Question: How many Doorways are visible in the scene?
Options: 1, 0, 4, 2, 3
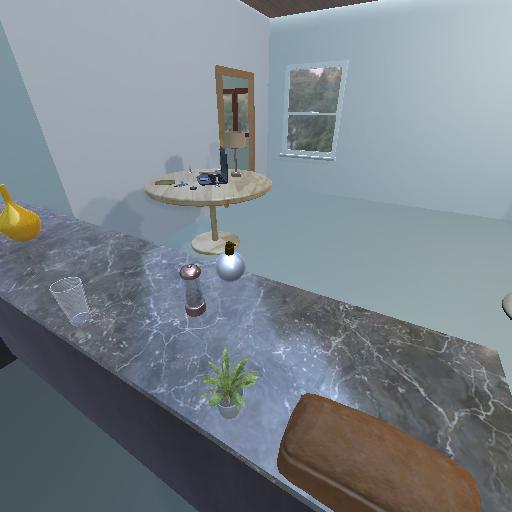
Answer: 1